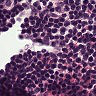
Metastatic tissue present: no